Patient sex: M
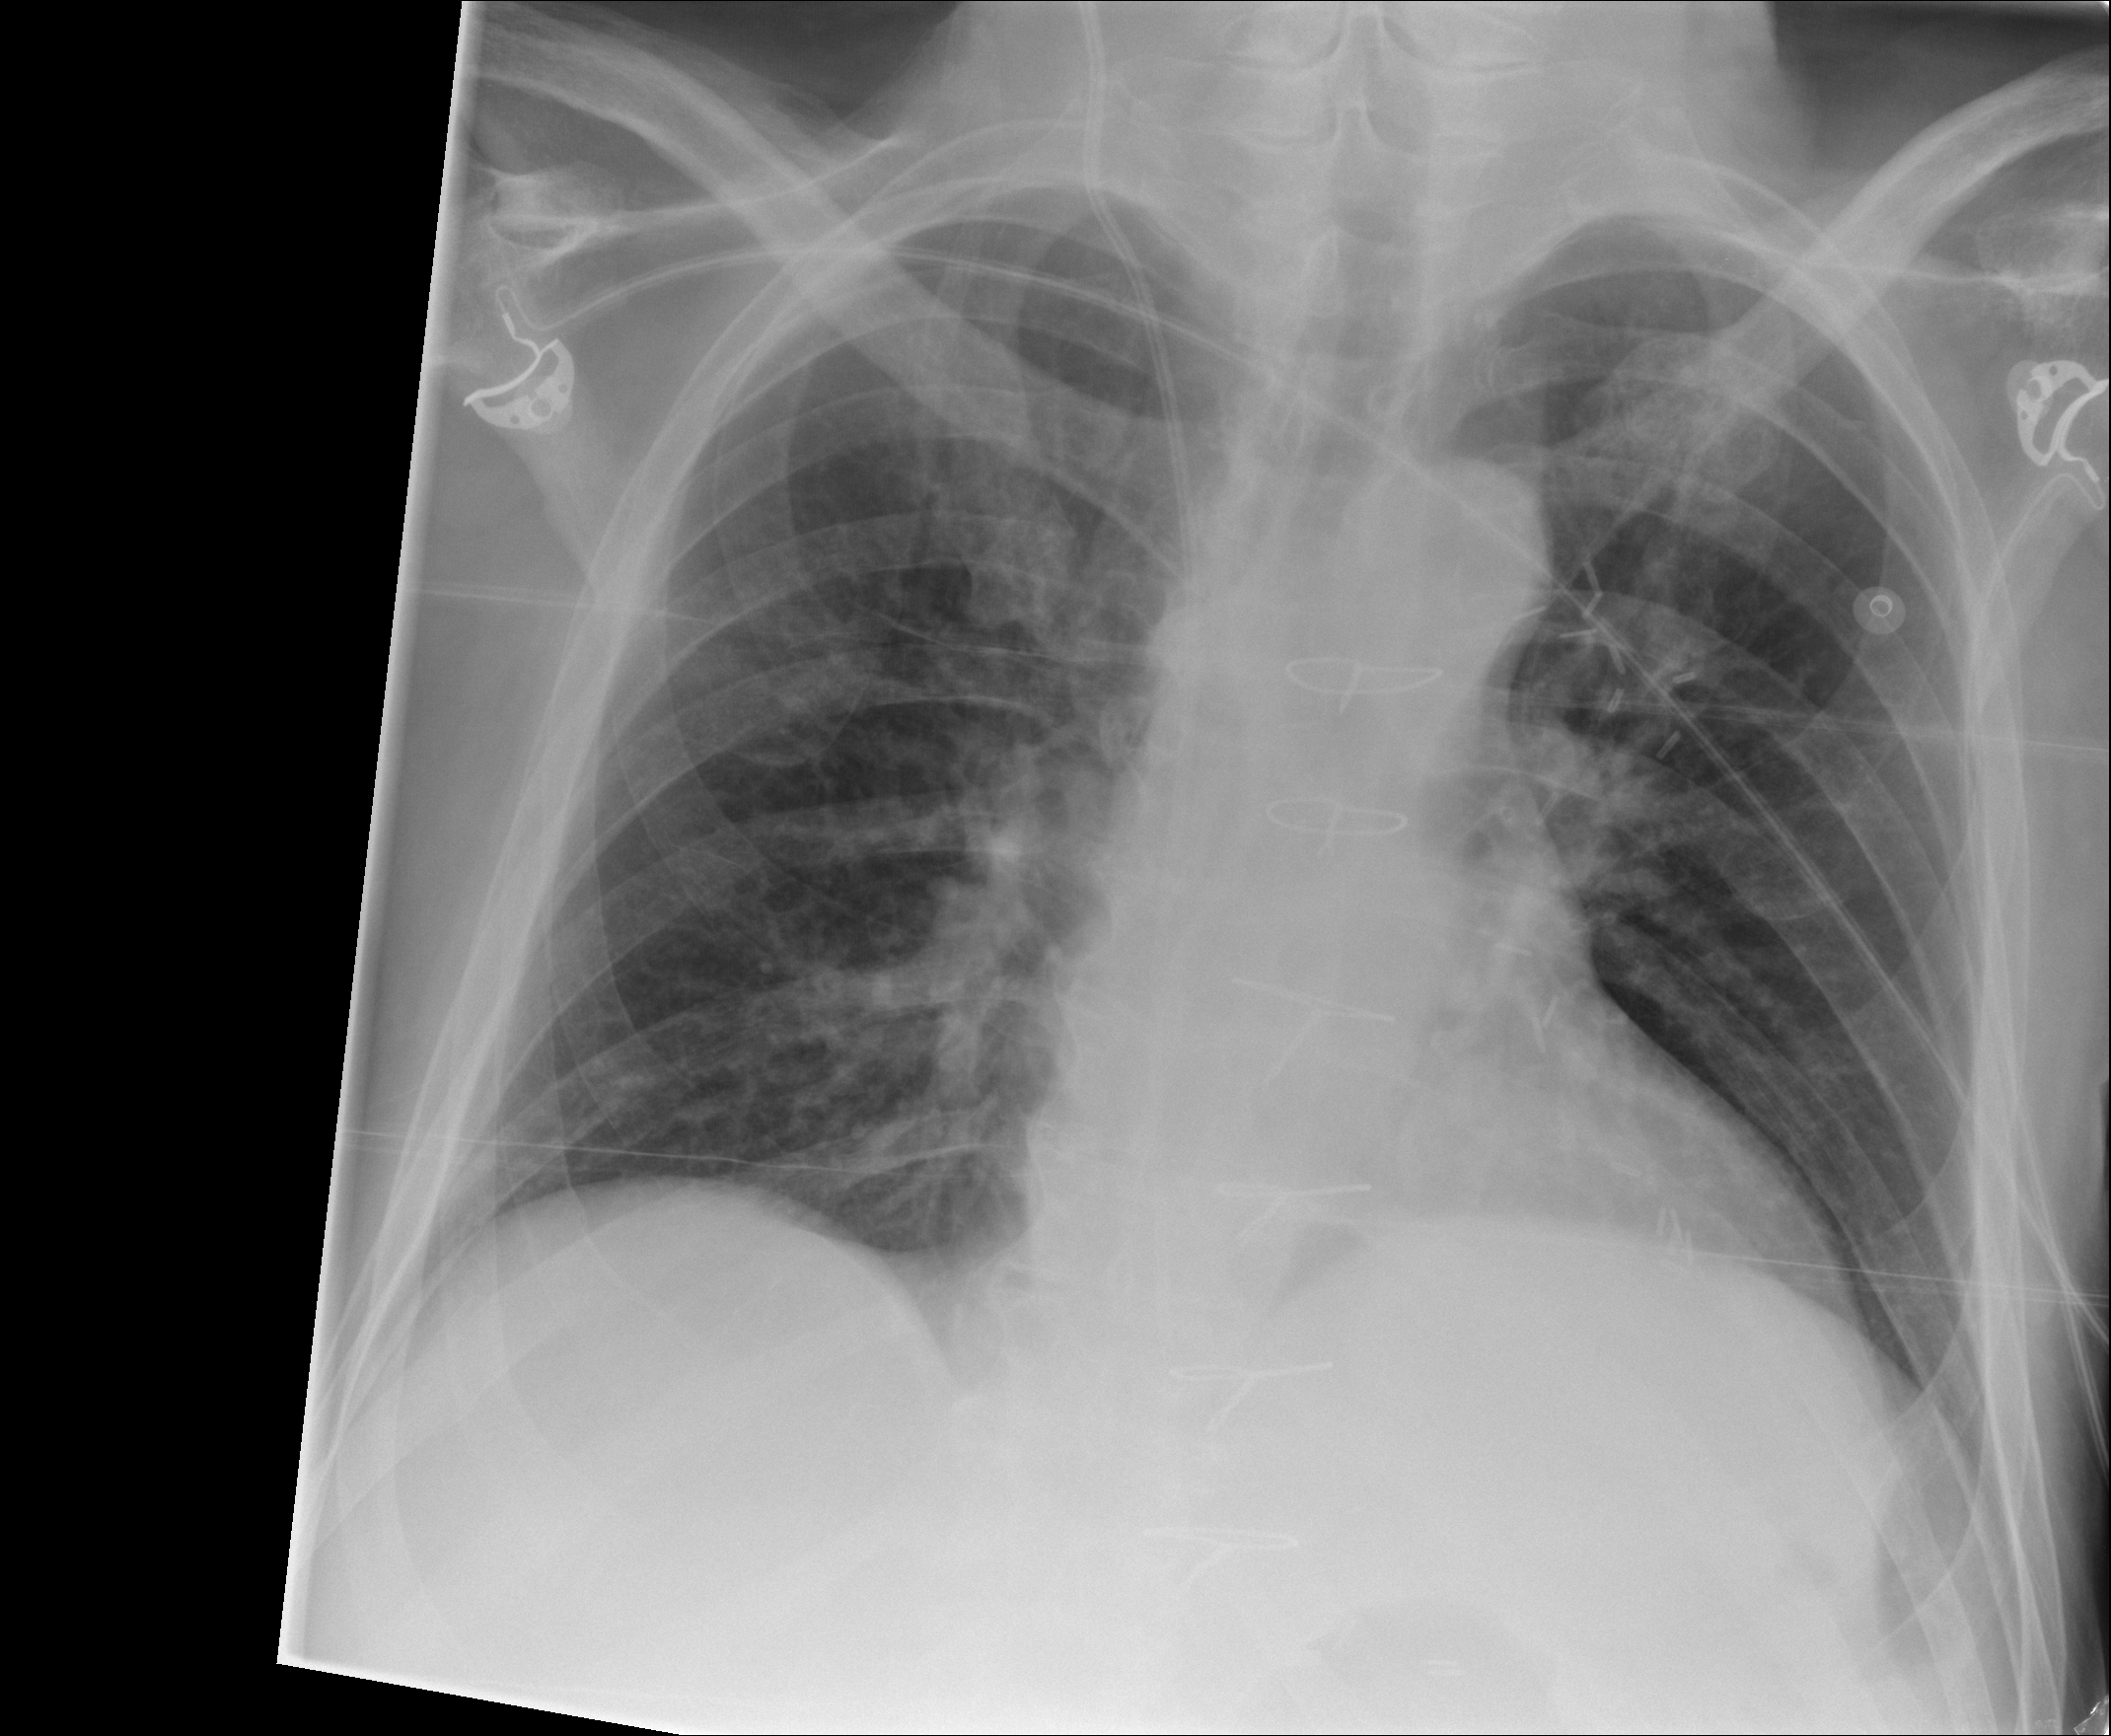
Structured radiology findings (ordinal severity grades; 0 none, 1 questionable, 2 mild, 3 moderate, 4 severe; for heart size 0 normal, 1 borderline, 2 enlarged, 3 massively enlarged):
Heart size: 0
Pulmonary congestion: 2
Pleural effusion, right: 0
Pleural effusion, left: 0
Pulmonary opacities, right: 0
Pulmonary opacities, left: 0
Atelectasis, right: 0
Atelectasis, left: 0